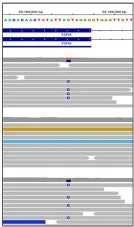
Compound Heterozygous Variants of TSFM Revealed by Trio (Proband/Parents) Whole Exome Sequencing (WES). (A) Table summary depicts rare compound heterozygous variants in TSFM genes detected by WES.
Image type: chart (chart)